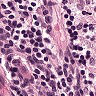
Metastatic tissue present: no